Field crop: maize
Growth stage: 2
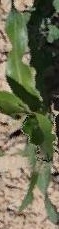
Species: maize